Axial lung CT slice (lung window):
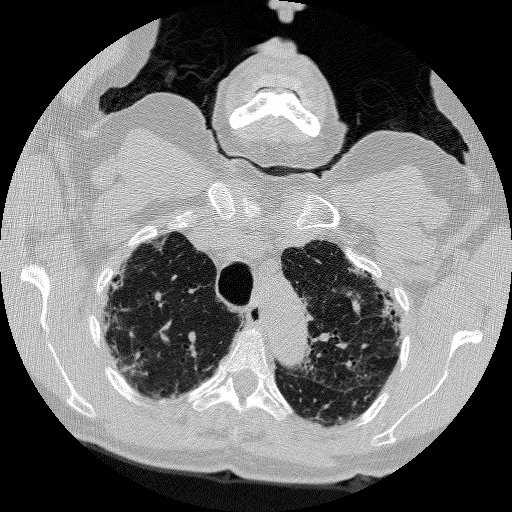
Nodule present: no